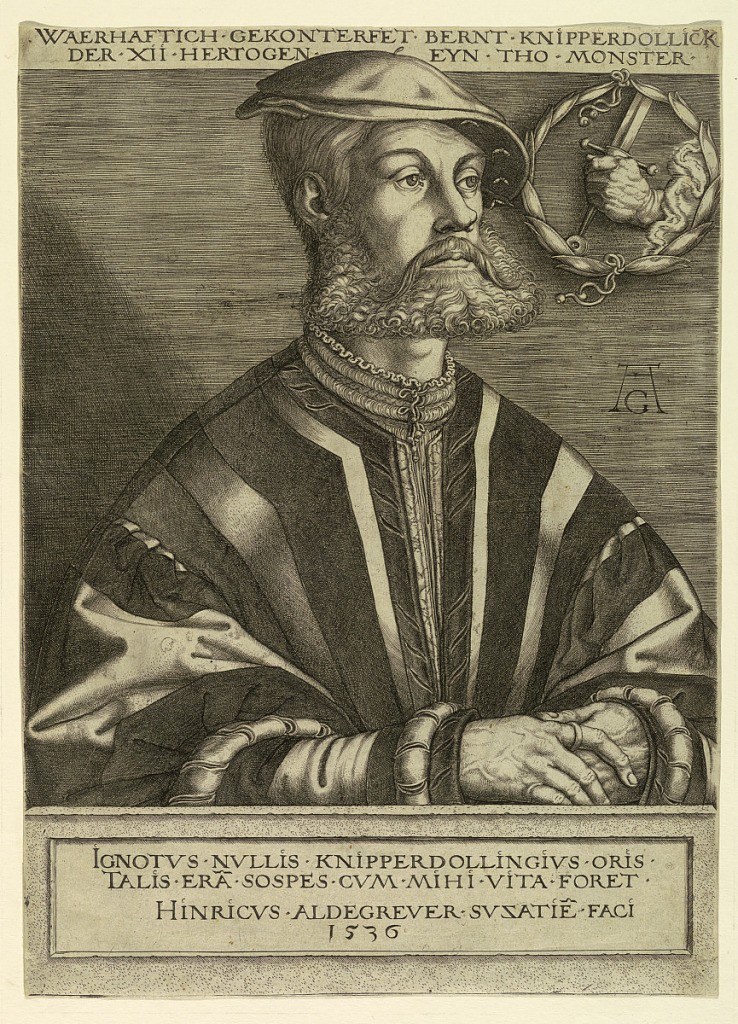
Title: Portrait of Bernard Knipperdolling, A Chief of the Anabaptists of Münster
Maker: Heinrich Aldegrever, German, 1502 - ca. 1561
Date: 1536
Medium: Engraving on paper
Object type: Print
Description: Half-length portrait, turned toward the right, the head shown in three-quarters view. His hands are visible, clasped before him, resting on the sill formed by the tablet below. At upper right, enclosed in a laurel wreath, a hand graspgin a sword. Monogram of Aldegrever over subject's shoulder, right. In margin, above, two lines: "WAERHAFTICH GEKONTERFET BERNT KNIPPERDOLLICK..." In tablet below: "IGNOTVS NVLLIS KNIPPERDOLLINGIVS... VITA FORET HINRICVS ALDEGREVER.... 1536"